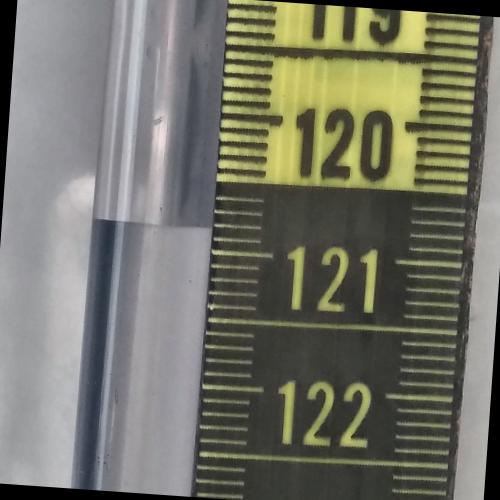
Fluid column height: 120.8 cm